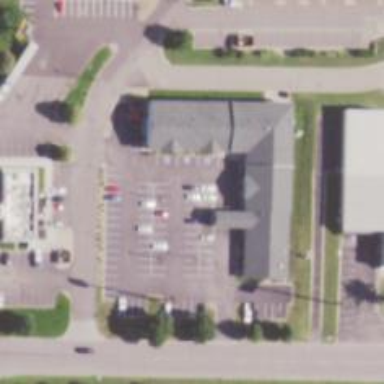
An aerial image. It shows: Building that is motel.